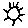
Label: sun